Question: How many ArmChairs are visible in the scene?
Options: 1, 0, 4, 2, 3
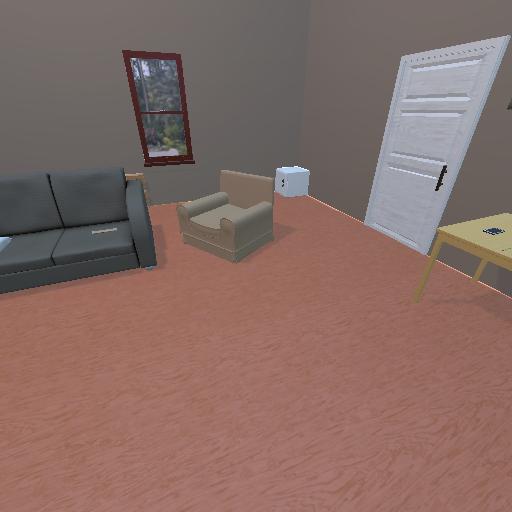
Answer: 1